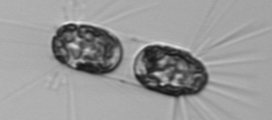
Label: Corethron_hystrix